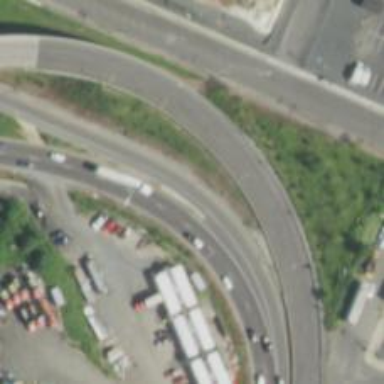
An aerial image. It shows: Asphalt motorway link.